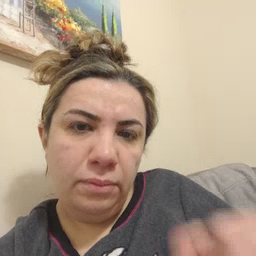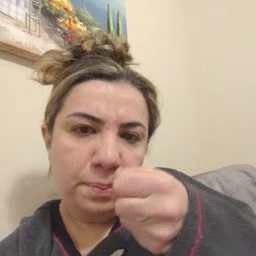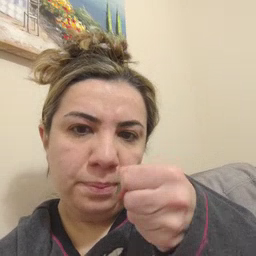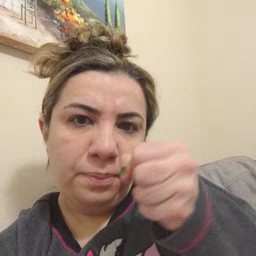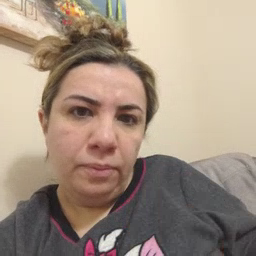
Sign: make